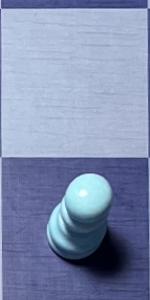
Label: Pawn_White